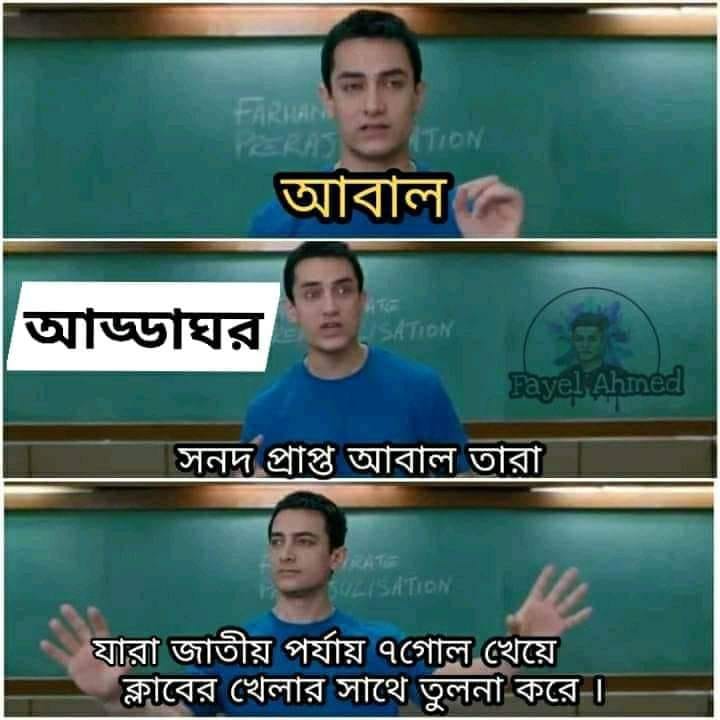
Caption: আবাল     আড্ডাঘর     সনদ প্রাপ্ত আবাল তারা     যারা জাতীয় পর্যায় ৭ গোল খেয়ে ক্লাবের খেলার সাথে তুলনা করে ।
Label: hate